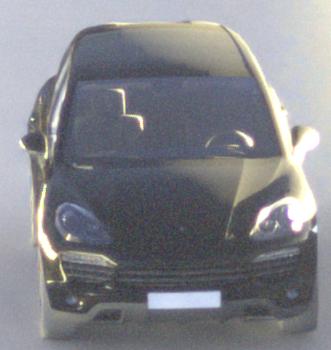
Make: Porsche
Model: Cayenne
Detailed model: Cayenne (958)
Model produced from: 2010/05
Model produced until: 2014/07
Doors: 5
Color: black
Road condition: dry road
Daytime: sunrise or sunset
Contrast: high contrast